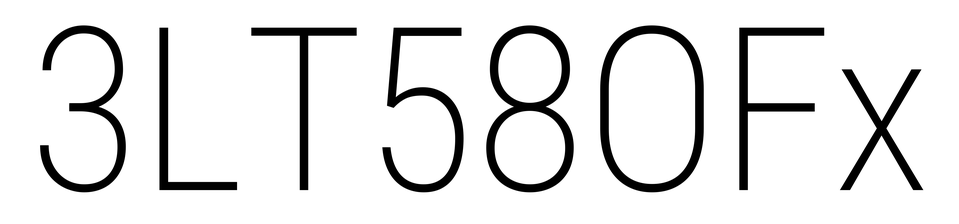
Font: Roboto_Condensed_ExtraLight